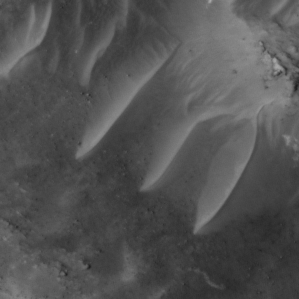
Label: non_frost